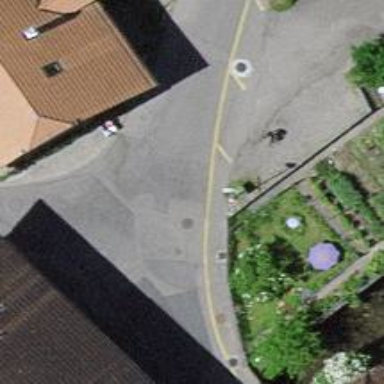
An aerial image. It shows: Street lamp serving as guidepost.